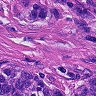
Metastatic tissue present: yes